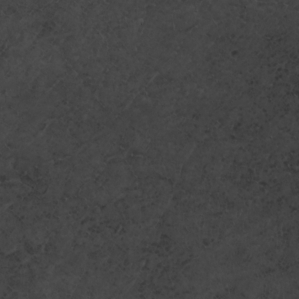
Label: non_frost